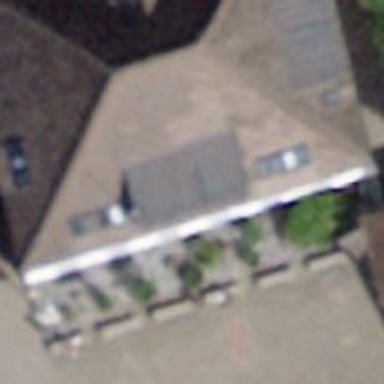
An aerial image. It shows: Library.